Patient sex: M
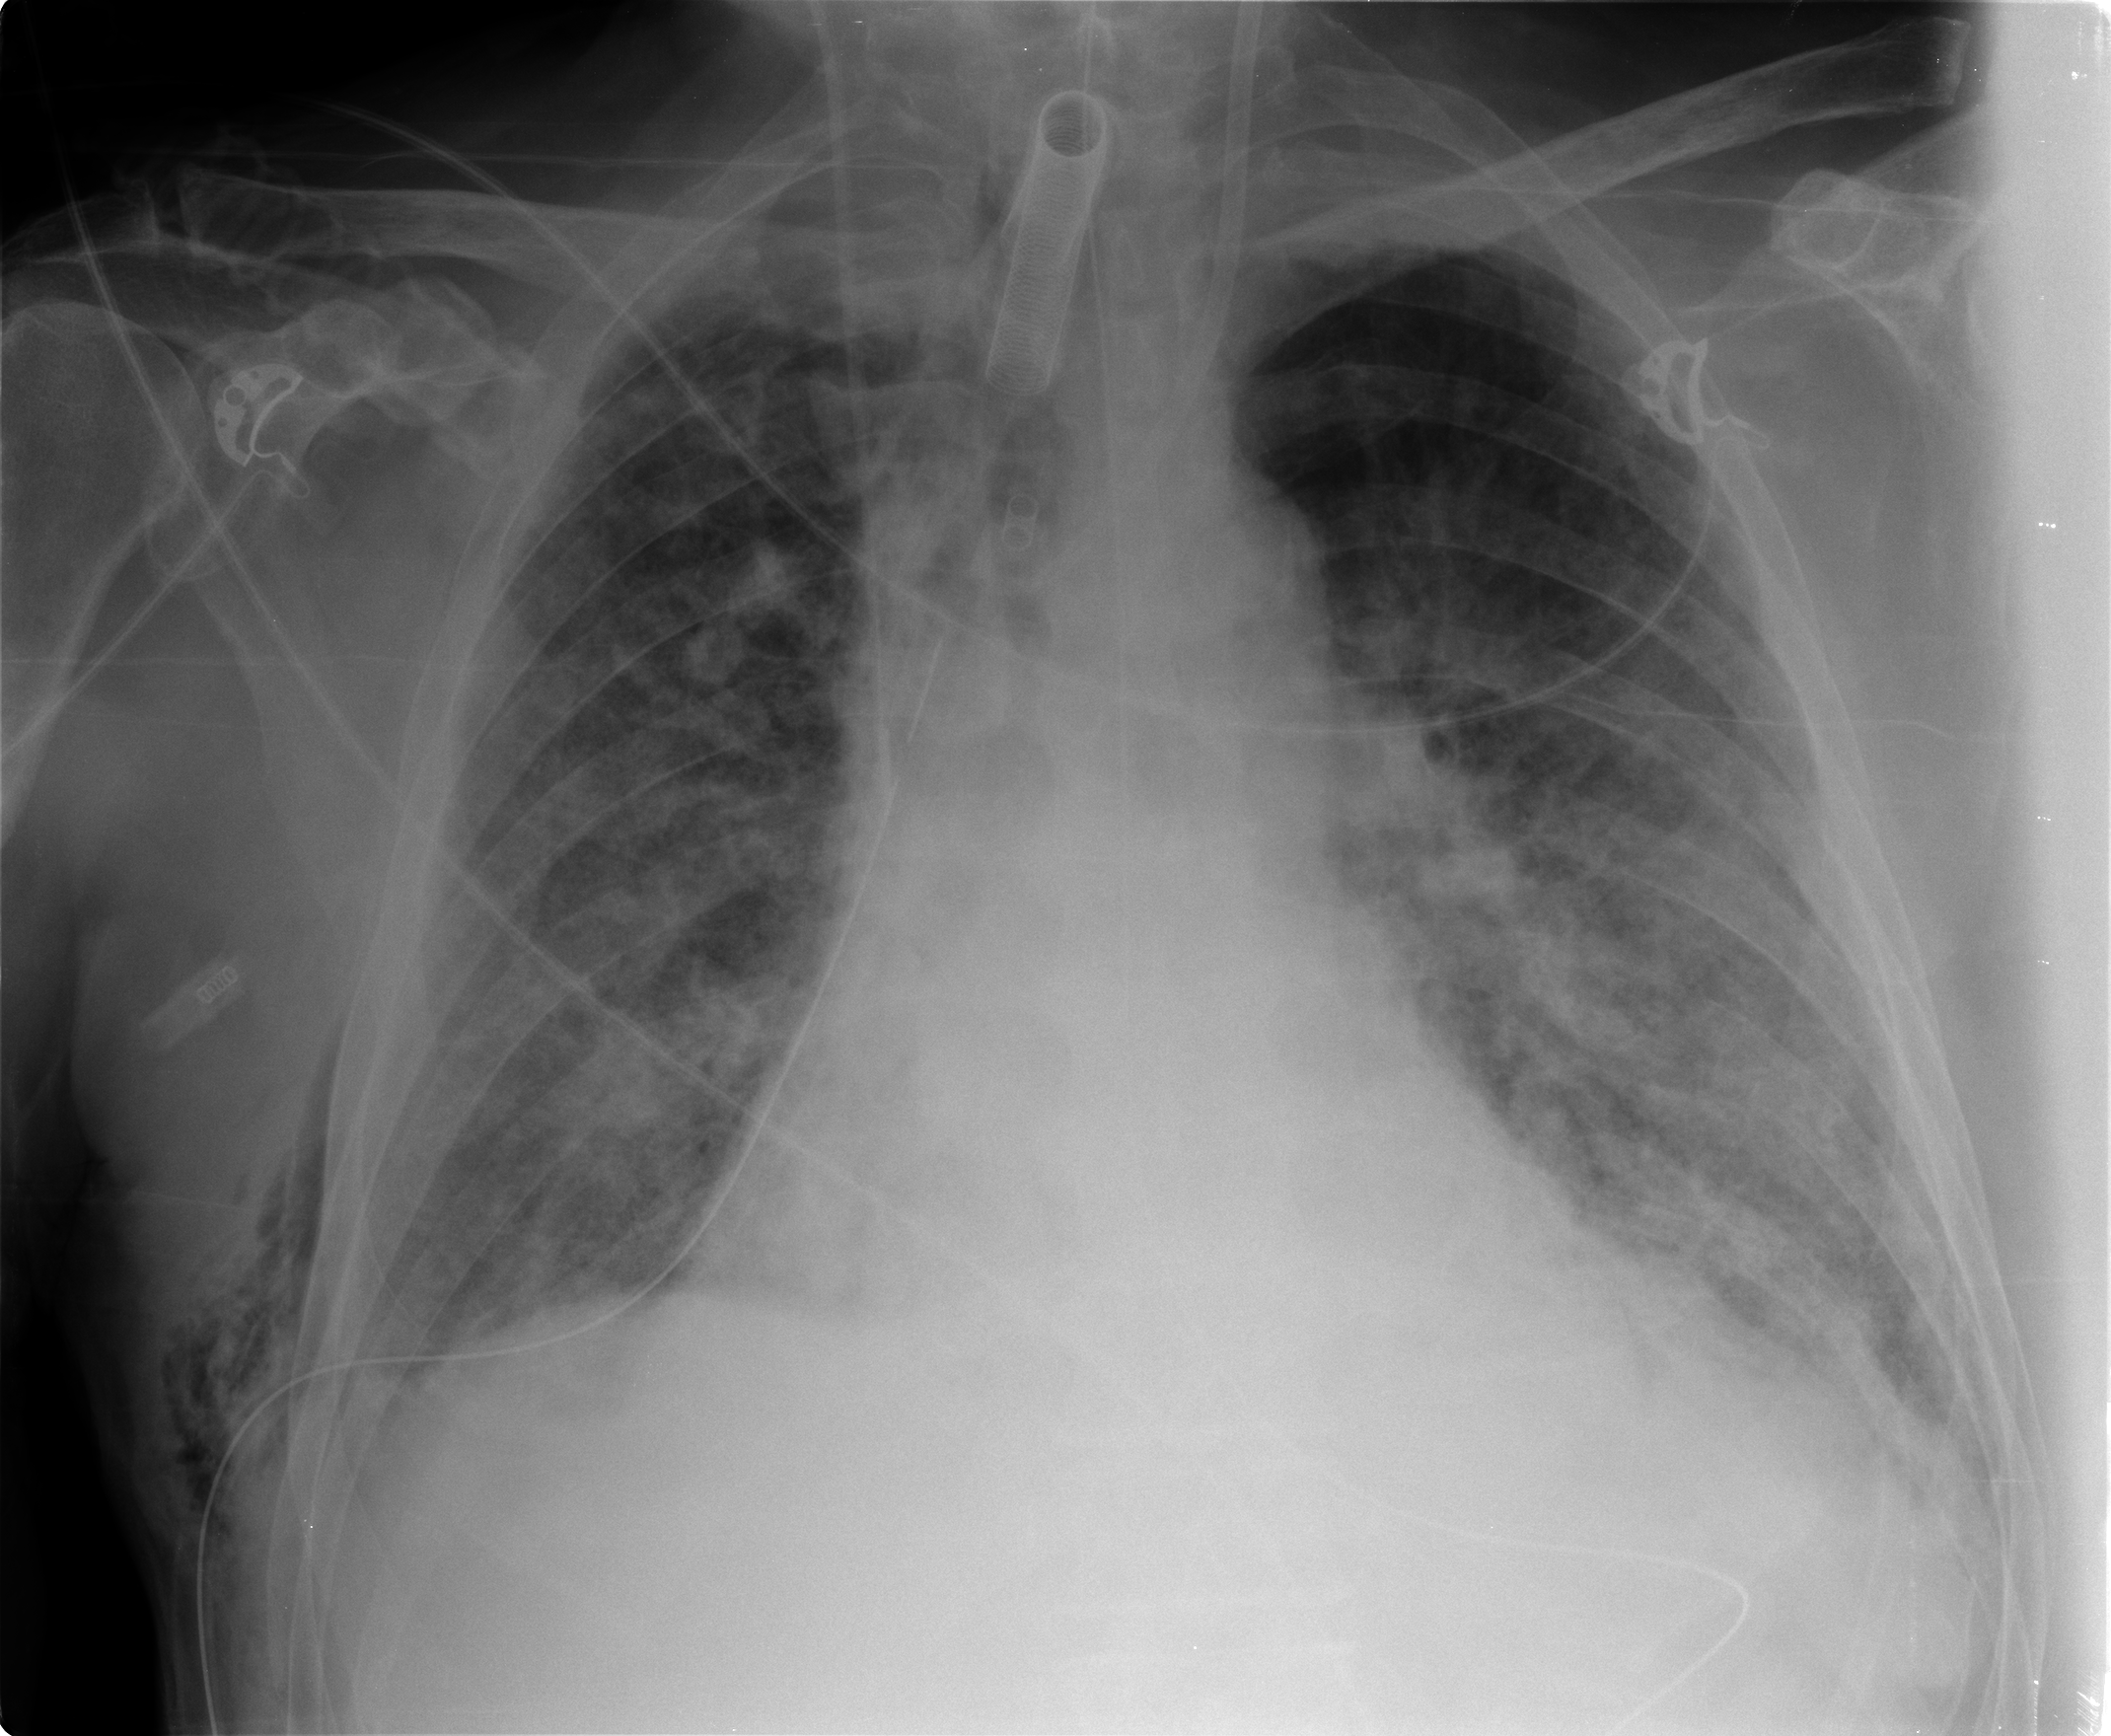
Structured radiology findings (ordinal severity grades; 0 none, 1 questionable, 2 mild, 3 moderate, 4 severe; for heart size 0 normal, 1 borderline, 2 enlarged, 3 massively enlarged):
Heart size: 1
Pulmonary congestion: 2
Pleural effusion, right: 0
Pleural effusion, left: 1
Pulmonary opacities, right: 3
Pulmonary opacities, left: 3
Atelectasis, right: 3
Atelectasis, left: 3